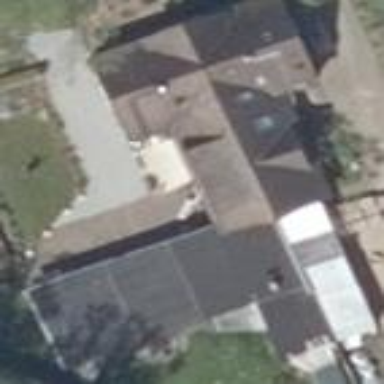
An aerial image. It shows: Simple house.